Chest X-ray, PA view. Patient: 50 years old, sex F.
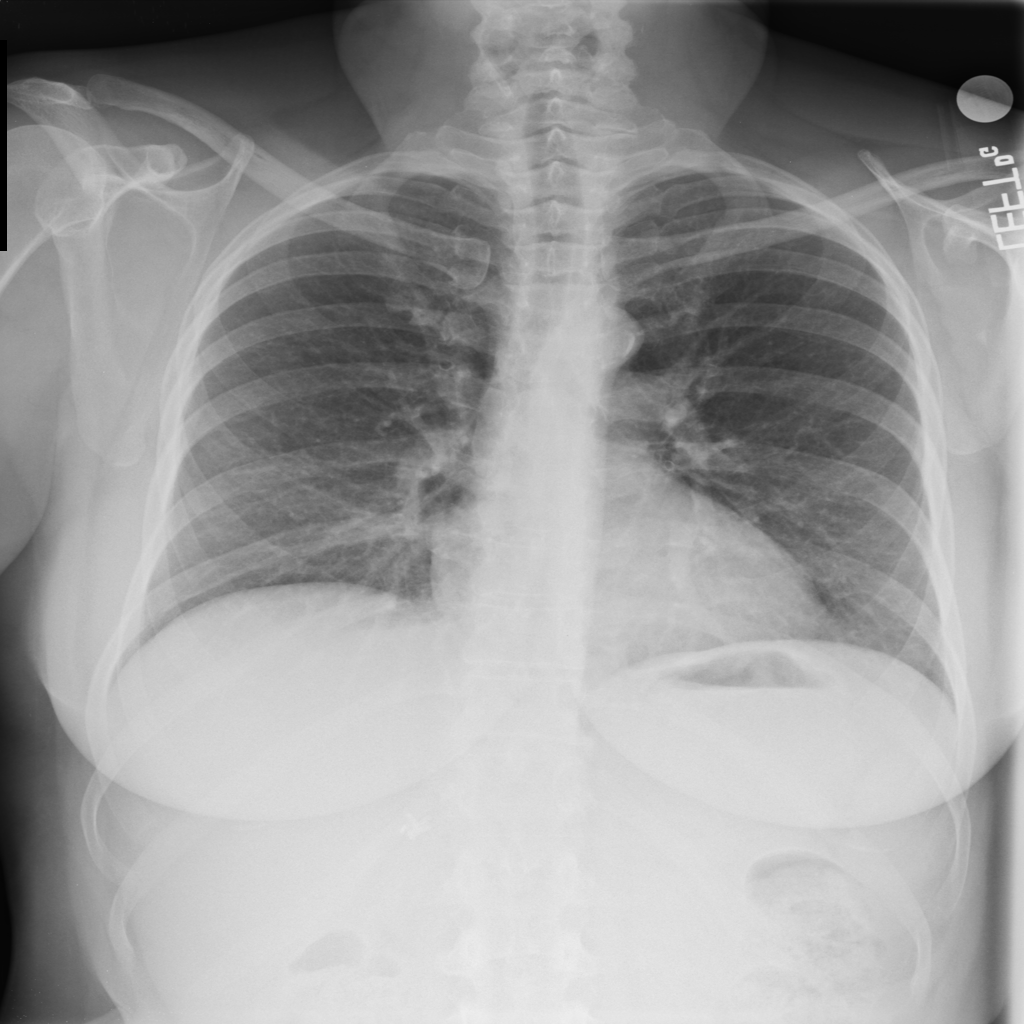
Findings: No Finding